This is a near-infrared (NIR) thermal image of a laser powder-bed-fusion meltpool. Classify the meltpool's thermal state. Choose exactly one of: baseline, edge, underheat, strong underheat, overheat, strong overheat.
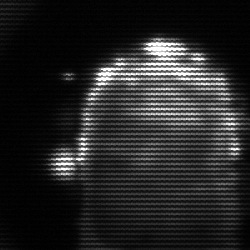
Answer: baseline